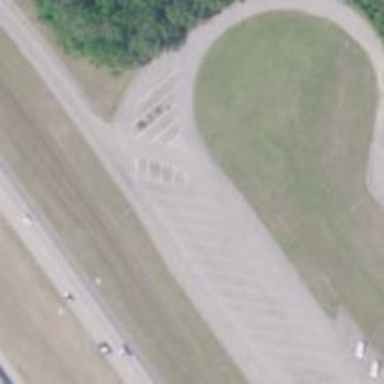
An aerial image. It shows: Service road leading to weigh station.